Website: bh-photo
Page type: customer-info-address
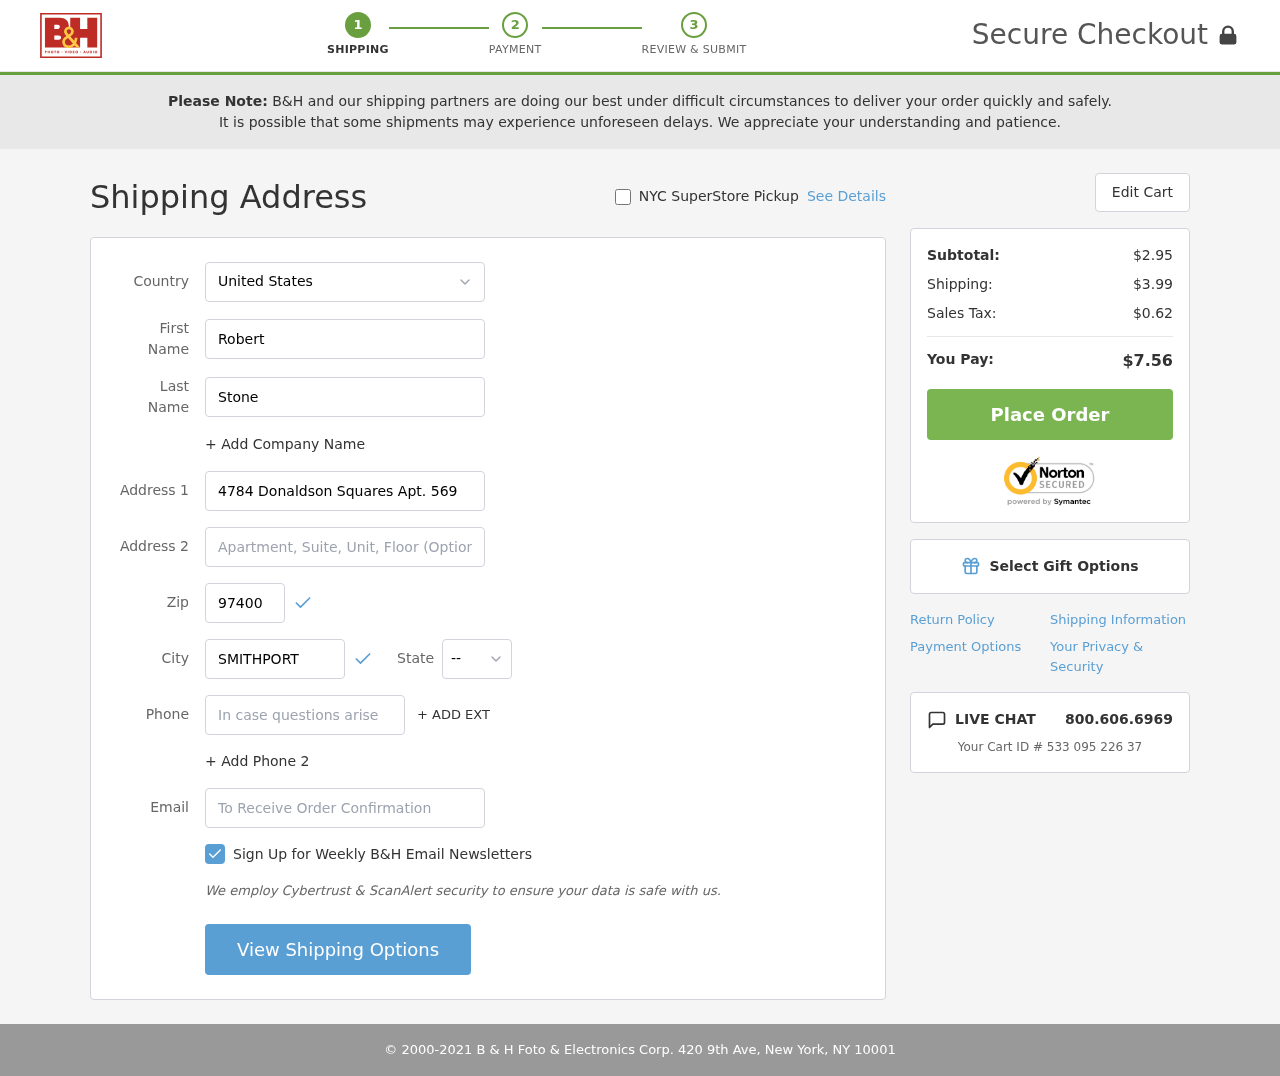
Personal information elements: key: PII_CITY
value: Smithport
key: PII_COUNTRY
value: United States
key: PII_EMAIL
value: rstone@hotmail.com
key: PII_FIRSTNAME
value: Robert
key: PII_LASTNAME
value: Stone
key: PII_PHONE
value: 2582311607
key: PII_POSTCODE
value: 97400
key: PII_STATE_ABBR
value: ID
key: PII_STREET
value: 4784 Donaldson Squares Apt. 569
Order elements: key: ORDER_SUBTOTAL
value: $2.95
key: ORDER_SHIPPING_COST
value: $3.99
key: ORDER_TAX
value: $0.62
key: ORDER_TOTAL
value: $7.56
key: ORDER_ID
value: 533 095 226 37